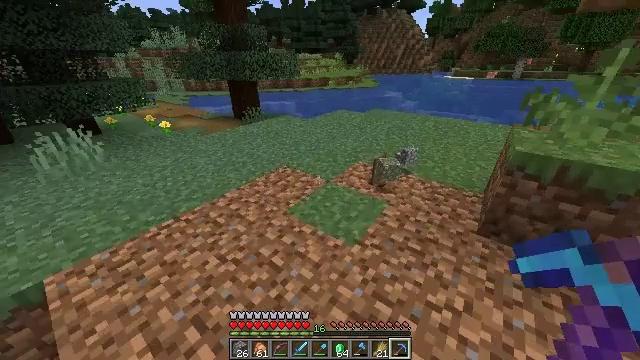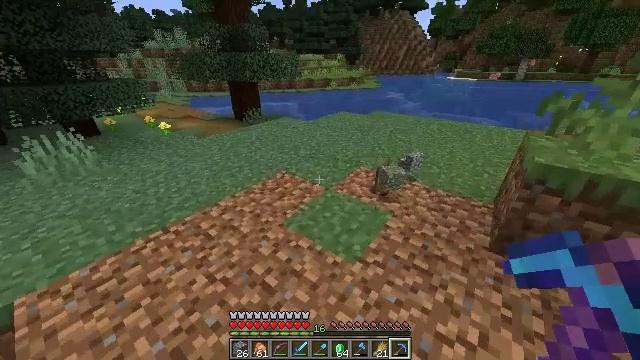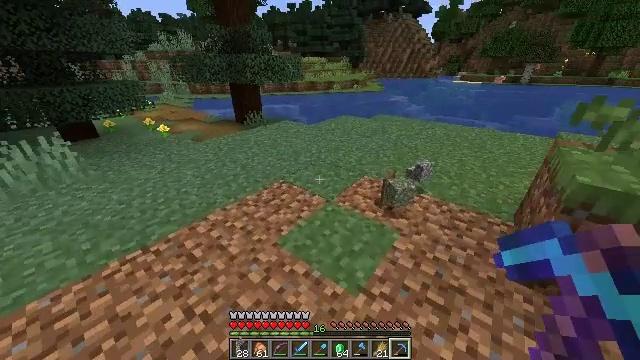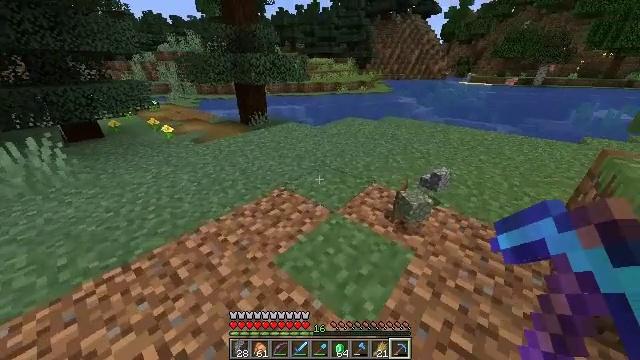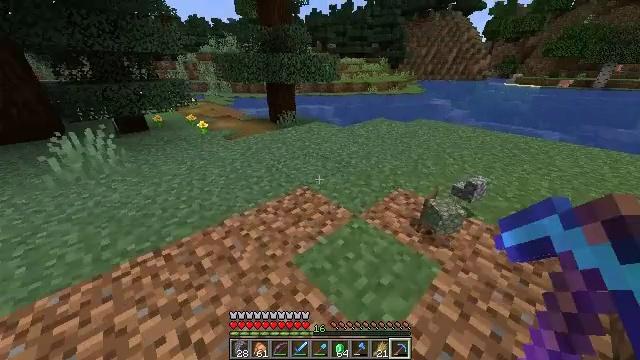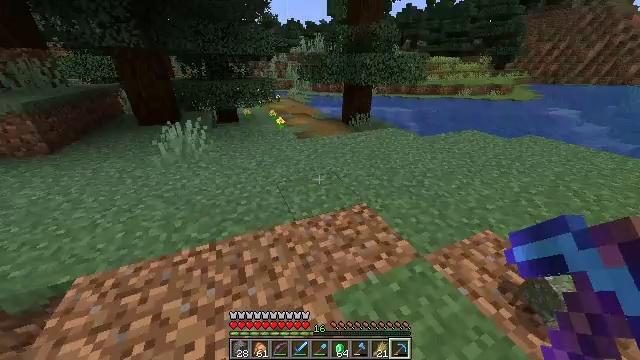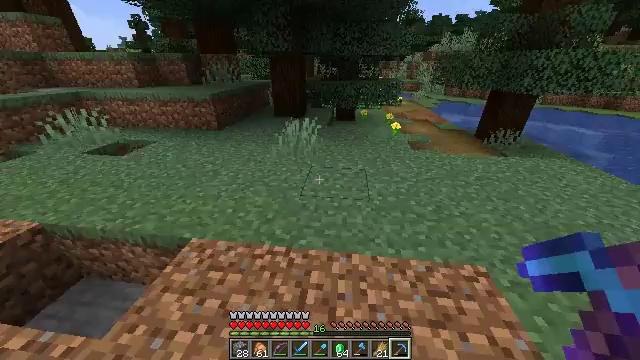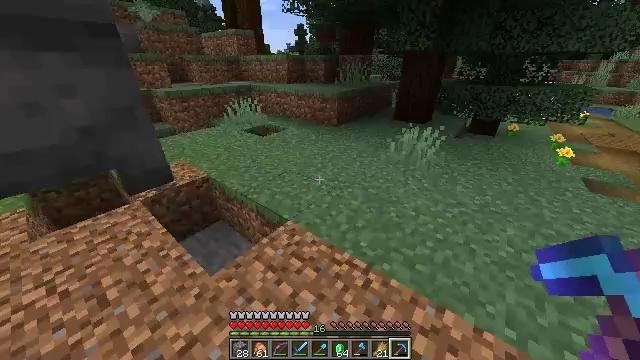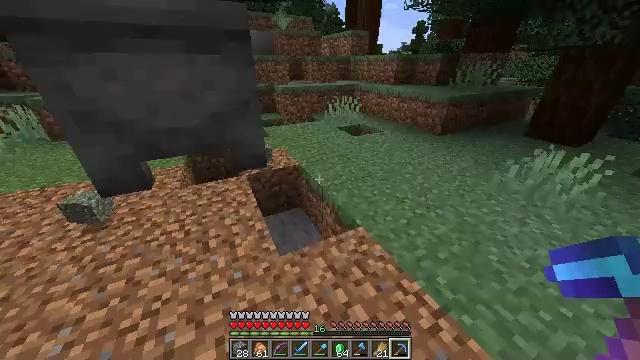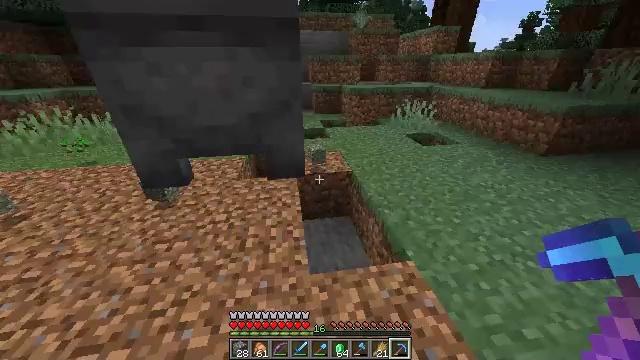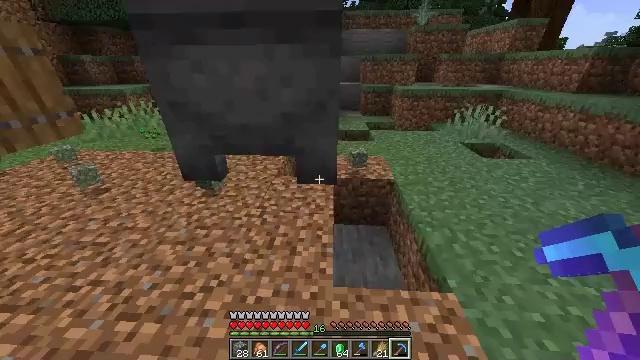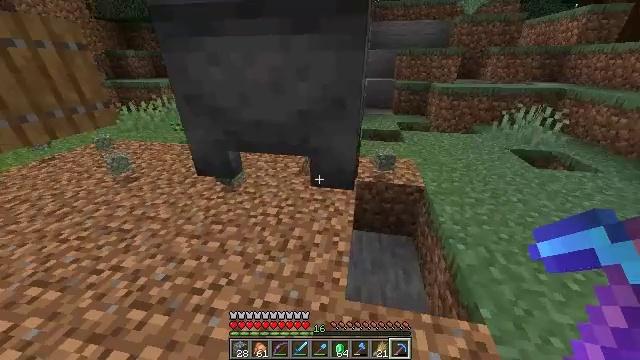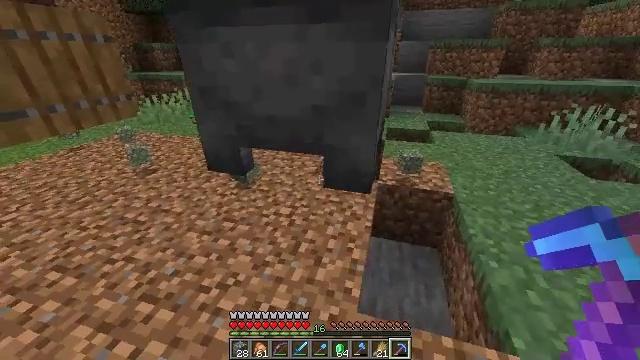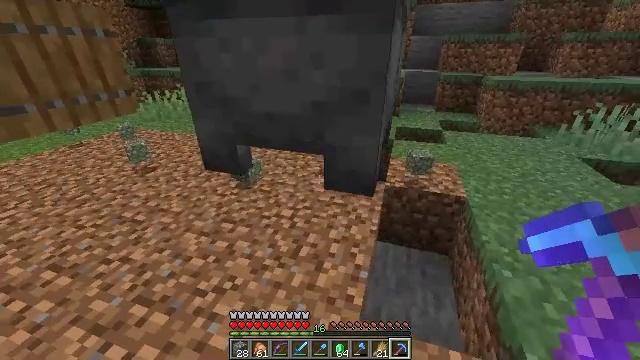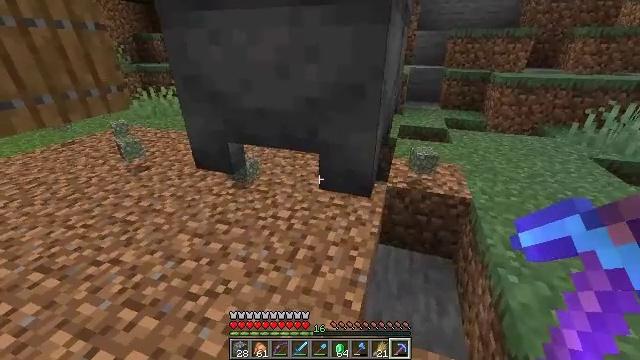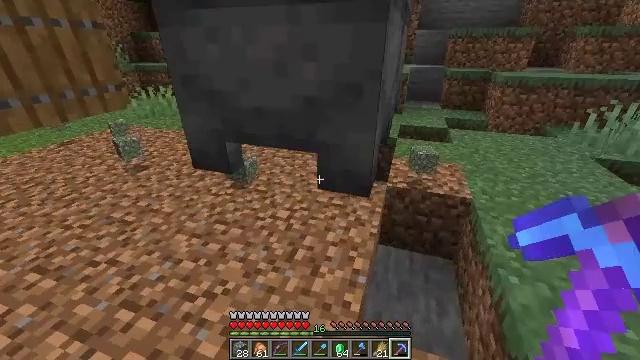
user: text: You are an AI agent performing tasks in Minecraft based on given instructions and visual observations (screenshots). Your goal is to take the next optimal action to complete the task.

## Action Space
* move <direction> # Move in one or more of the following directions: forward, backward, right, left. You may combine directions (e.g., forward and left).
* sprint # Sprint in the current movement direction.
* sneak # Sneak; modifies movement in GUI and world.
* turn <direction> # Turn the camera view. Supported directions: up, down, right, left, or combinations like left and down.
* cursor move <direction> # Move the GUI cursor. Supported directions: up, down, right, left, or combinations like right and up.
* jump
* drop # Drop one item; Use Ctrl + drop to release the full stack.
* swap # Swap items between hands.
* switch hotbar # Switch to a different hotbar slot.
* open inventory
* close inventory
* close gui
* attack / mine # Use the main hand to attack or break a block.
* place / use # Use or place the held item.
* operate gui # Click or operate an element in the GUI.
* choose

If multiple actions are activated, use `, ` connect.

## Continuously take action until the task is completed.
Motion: motion action
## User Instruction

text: Remove an ink sac from the inventory.
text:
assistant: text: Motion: move forward
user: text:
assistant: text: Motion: move forward
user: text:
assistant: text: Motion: move forward, sprint, turn left
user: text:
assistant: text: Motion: move forward, sprint, turn left
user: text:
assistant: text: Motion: move forward, sprint, turn left
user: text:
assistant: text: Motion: move forward, sprint, turn left
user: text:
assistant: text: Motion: move forward, turn left
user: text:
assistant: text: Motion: move forward, turn left
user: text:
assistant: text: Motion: move forward, turn left
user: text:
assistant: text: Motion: turn left
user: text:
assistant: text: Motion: turn left
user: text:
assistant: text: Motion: turn left
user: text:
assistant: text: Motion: turn left
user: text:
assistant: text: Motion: no_op
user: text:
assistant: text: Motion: no_op
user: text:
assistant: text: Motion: no_op
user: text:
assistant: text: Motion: turn left
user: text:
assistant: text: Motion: turn left
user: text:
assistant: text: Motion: turn left
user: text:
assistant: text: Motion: turn left
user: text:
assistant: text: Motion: move forward
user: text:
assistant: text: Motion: move forward
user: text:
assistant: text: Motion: move forward and move left
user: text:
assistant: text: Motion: move forward and move left, turn right and up
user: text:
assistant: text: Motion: move forward and move left, turn right
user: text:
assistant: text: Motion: move forward and move left, turn right
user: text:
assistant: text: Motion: move forward and move left, turn right and up
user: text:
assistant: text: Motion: move forward and move left, turn right and up
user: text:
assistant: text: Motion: move forward and move left, turn right and up
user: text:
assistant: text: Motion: move forward and move left, turn right